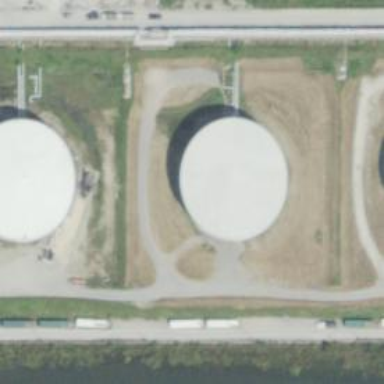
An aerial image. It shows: Storage tank building.